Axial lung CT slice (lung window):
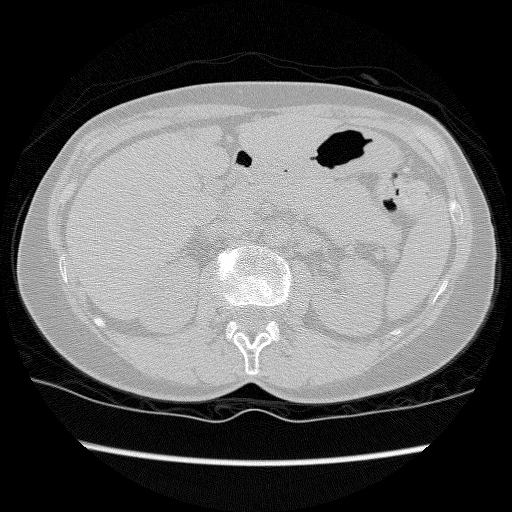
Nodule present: no